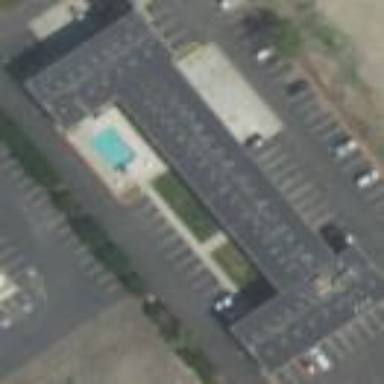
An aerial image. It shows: Motel building.